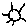
Label: sun